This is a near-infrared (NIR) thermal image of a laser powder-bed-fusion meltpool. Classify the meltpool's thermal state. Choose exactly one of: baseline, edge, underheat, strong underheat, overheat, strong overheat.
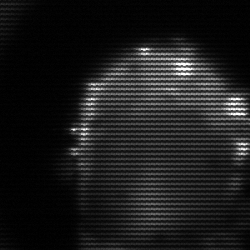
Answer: baseline